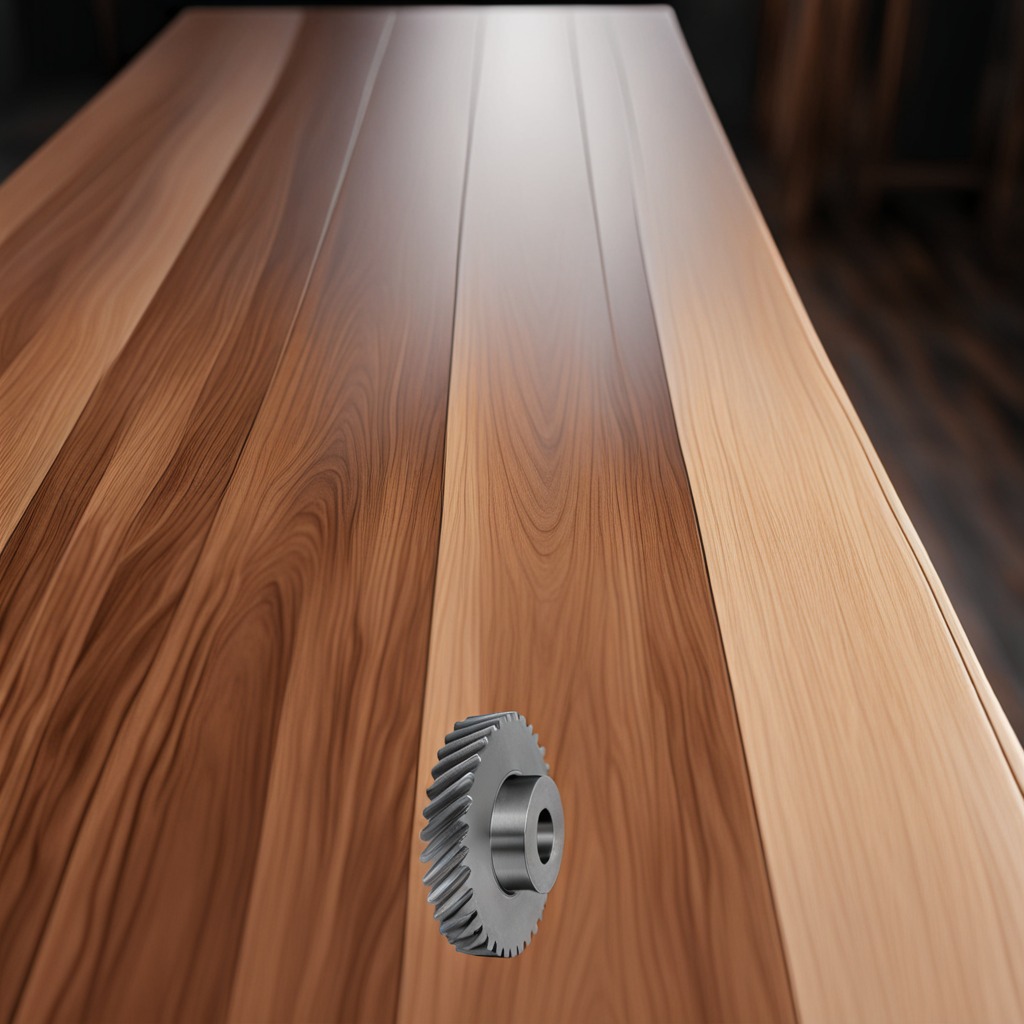
A steel gear with teeth is lying on a wooden table in a carpentry studio.